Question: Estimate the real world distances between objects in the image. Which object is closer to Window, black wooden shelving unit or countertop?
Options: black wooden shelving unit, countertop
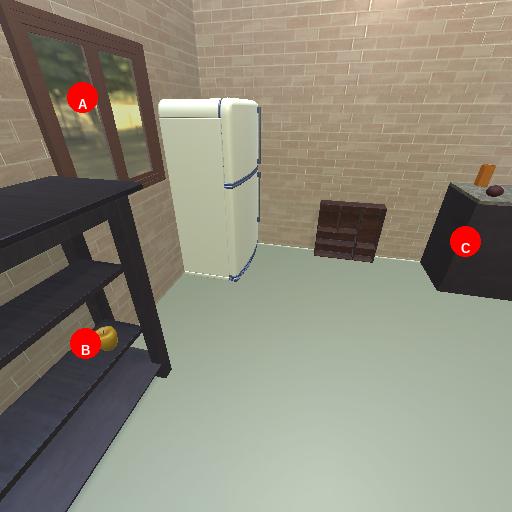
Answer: black wooden shelving unit